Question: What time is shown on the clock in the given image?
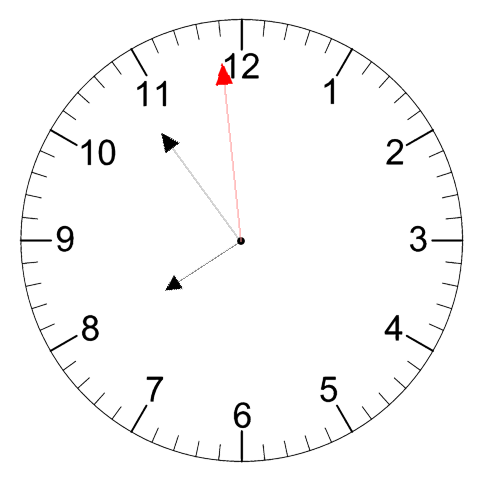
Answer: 07:53:59